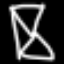
Label: hourglass